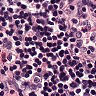
Metastatic tissue present: no